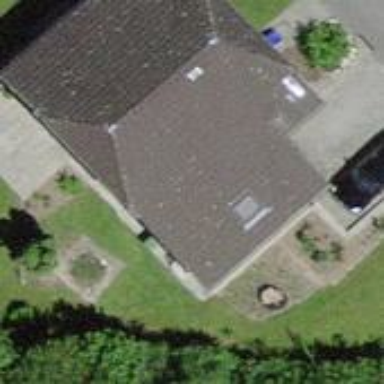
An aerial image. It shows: House with half-hipped roof shape.